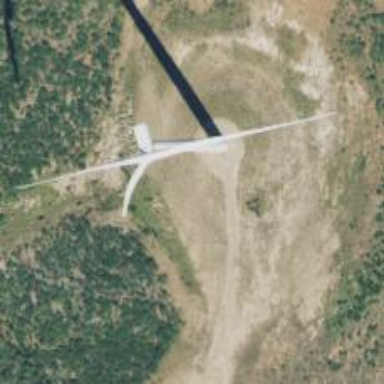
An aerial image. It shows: Wind generator using horizontal axis wind turbines.